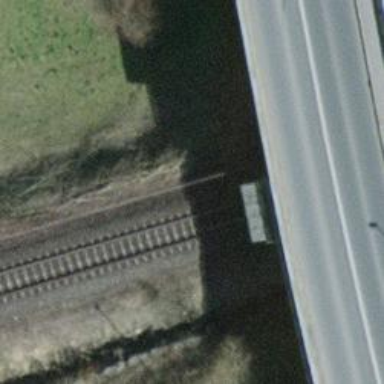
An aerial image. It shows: Railway signal.